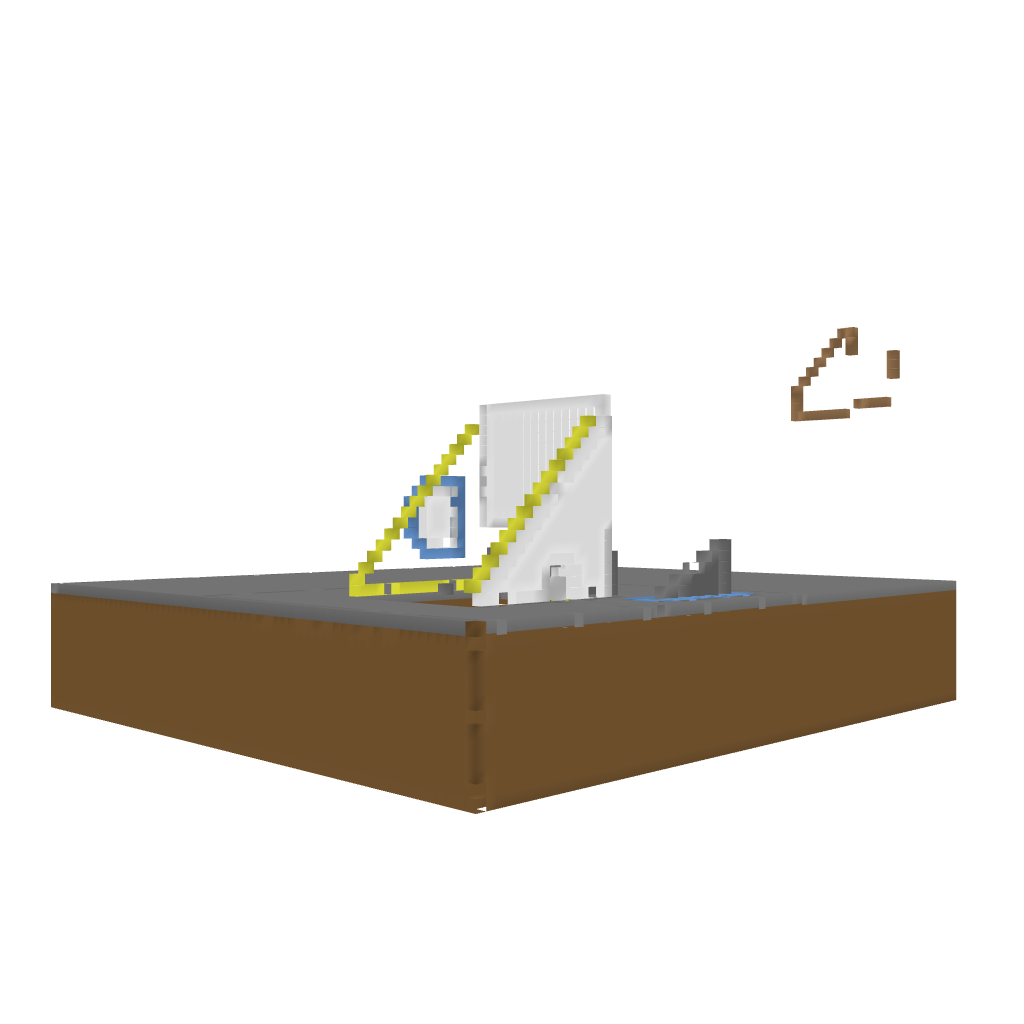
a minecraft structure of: Club Diamond bad low quality